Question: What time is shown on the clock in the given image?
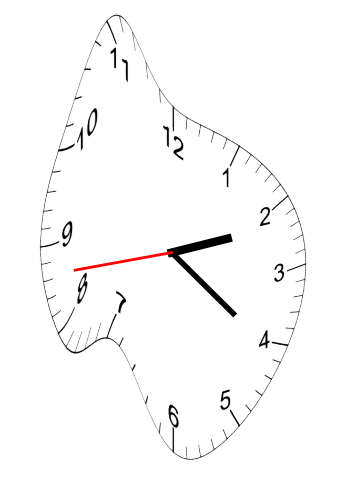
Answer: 02:20:43